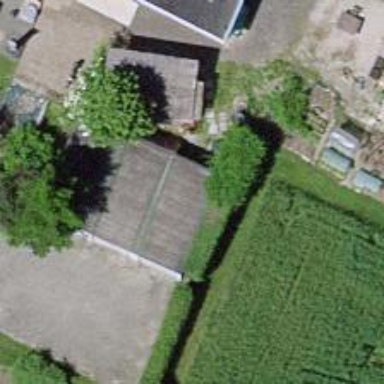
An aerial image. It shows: Garage building.